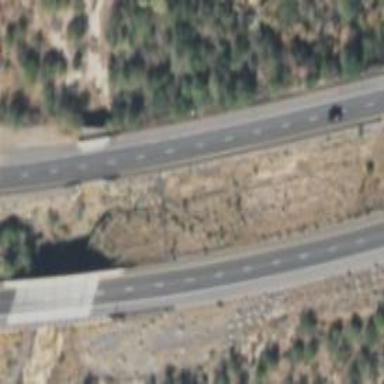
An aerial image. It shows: Trunk highway with expressway features.